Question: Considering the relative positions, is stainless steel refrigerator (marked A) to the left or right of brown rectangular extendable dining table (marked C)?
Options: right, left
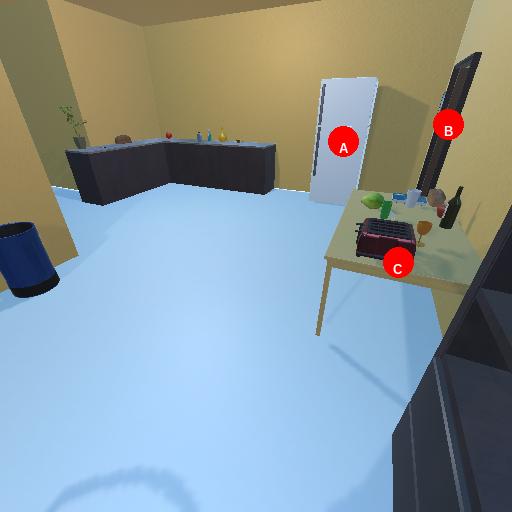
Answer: right